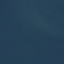
Label: SeaLake